Field crop: tomato
Growth stage: 1
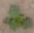
Species: solanum